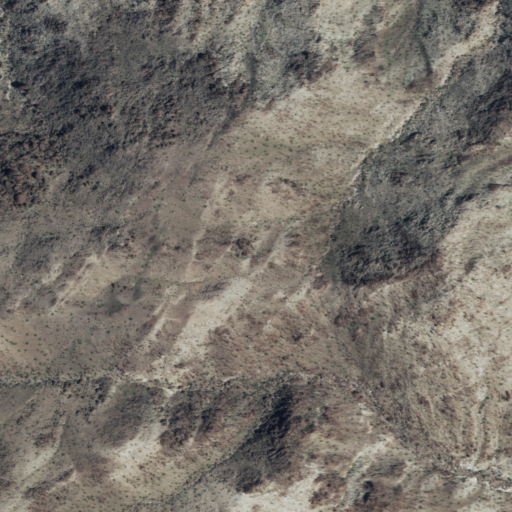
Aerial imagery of mountain in California named Windy Point containing shrub, grassland, and barren land